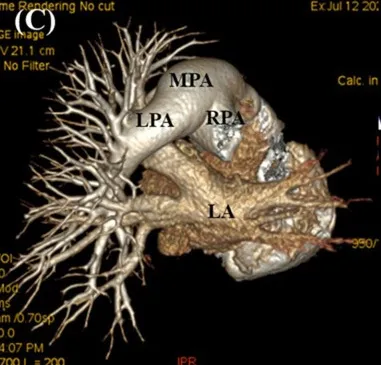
Along with another mass in the RPA that was completely occluded.
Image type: radiology (ct)